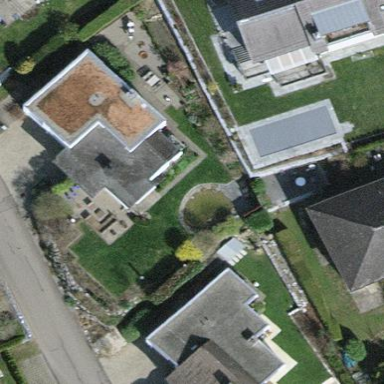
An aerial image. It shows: Detached building.